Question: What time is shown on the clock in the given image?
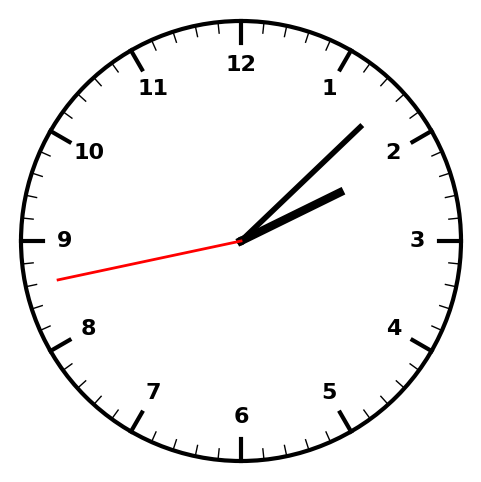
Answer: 02:07:43